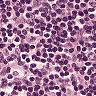
Metastatic tissue present: no